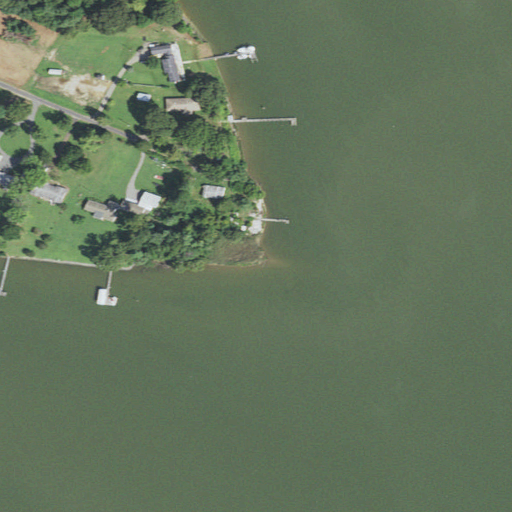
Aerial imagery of cape in Virginia named Cherry Orchard Point containing open water, cultivated crops, open development, herbaceous wetlands, mixed forest, and low intensity development